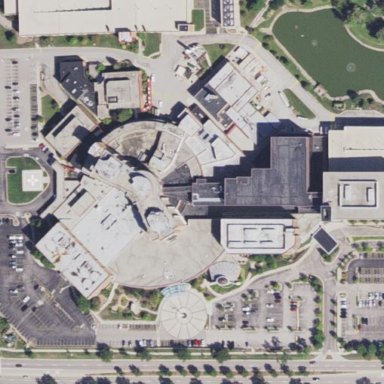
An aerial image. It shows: Healthcare facility identified as hospital.